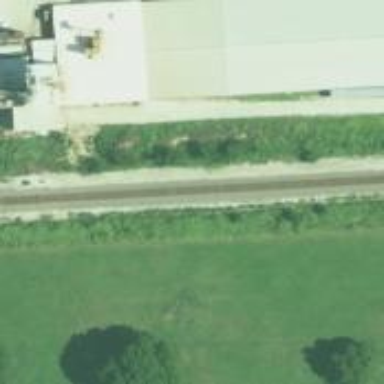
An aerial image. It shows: Railway track.